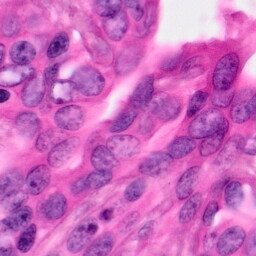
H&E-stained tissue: Pancreatic